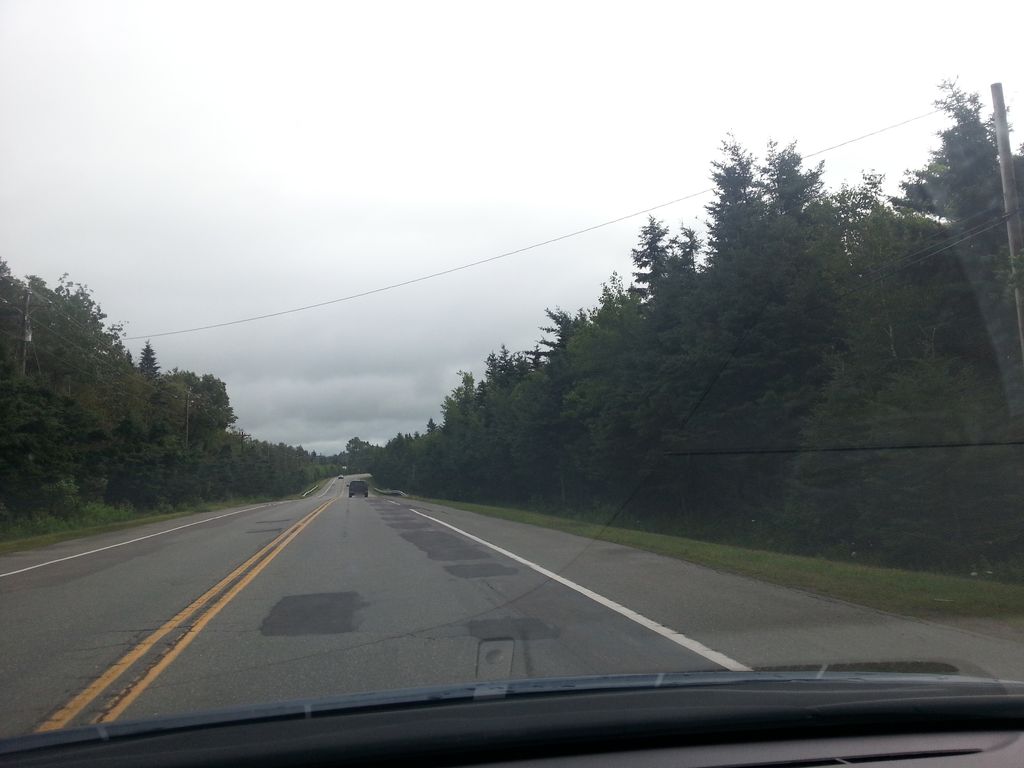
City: charlottetown